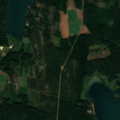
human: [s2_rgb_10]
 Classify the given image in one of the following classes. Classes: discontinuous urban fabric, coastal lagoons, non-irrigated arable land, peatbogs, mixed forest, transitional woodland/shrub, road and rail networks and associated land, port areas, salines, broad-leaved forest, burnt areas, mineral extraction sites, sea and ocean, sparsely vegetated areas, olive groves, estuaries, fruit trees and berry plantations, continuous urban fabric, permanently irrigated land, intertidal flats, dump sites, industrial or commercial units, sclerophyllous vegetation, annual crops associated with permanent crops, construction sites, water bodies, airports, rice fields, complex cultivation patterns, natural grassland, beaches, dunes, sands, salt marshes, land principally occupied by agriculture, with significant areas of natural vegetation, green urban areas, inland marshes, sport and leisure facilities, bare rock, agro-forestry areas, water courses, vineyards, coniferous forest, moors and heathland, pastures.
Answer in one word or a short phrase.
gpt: non-irrigated arable land, coniferous forest, mixed forest, sea and ocean